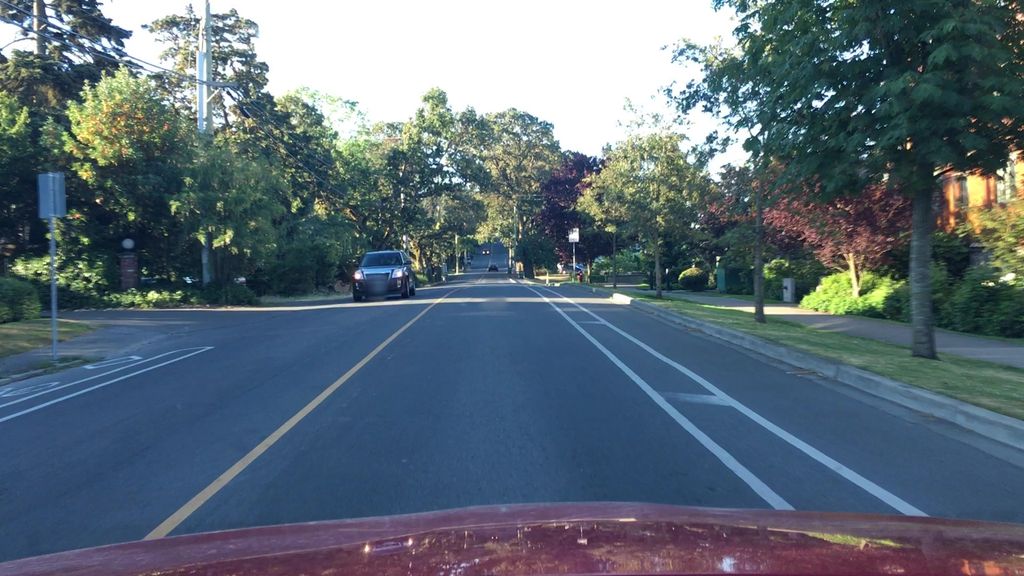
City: victoria